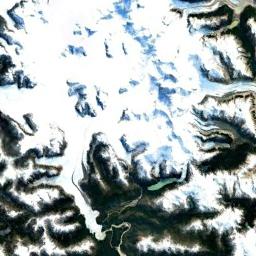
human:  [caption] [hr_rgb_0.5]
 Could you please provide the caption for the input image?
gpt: The snowberg has some valley glaciers and a green lake is in the snowberg .

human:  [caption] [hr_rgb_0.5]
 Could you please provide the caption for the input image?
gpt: A snow-covered mountain covered in large areas .

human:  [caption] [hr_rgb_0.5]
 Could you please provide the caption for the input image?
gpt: The snow berg is consist of green plants and white snow .

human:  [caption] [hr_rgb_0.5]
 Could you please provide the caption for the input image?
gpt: There is snow on the part of the snowberg .

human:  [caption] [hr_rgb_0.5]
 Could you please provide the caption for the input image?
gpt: The snowberg is covered with snow and some green land .